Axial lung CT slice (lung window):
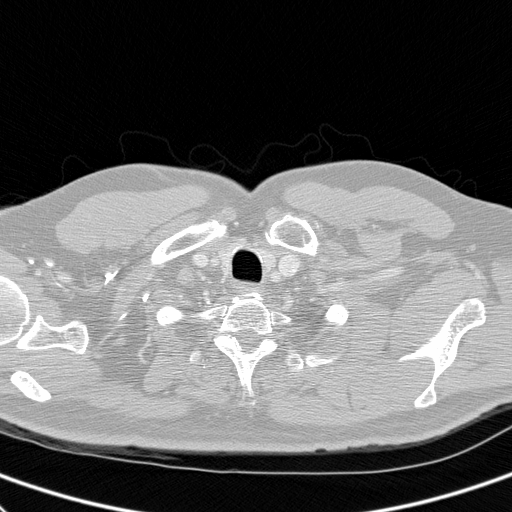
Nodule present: no